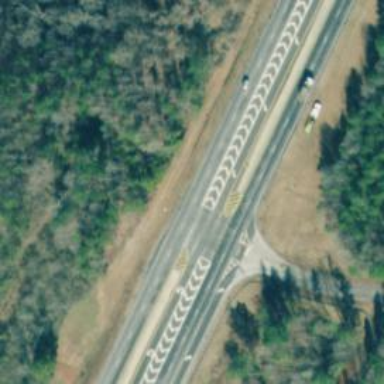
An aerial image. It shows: Trunk link highway.